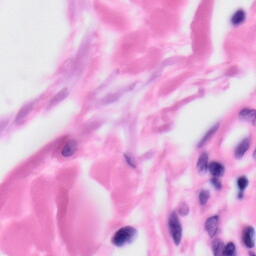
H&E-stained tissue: Skin